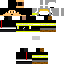
A male human skin with dark skin, wearing brown long hair dressed in a blue hoodie and black pants, featuring a closed mouth.